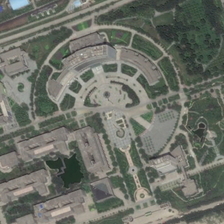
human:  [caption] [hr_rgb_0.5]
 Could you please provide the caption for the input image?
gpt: some buildings and many green trees are in a school .

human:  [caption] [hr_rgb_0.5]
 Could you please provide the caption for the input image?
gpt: some buildings and many green trees are in a school .

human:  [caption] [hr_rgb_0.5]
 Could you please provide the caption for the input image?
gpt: some buildings and many green trees are in a school .

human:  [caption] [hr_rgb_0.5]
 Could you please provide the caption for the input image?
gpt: some buildings and many green trees are in a school .

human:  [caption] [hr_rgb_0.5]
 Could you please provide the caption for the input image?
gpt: some buildings and many green trees are in a school .